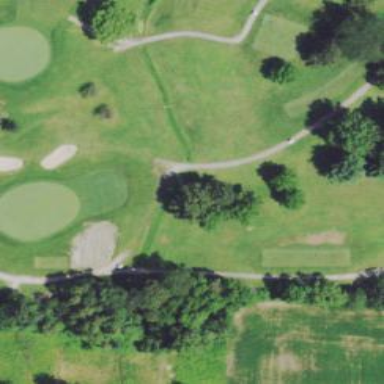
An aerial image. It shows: Path for both road and golf.